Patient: sex F, age 54
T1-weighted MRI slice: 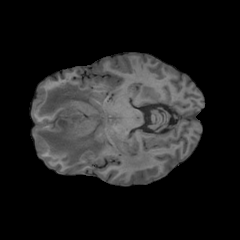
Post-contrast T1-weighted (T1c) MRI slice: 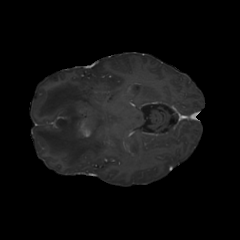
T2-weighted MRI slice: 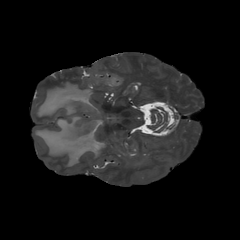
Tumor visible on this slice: yes
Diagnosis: Glioblastoma, IDH-wildtype
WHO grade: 4